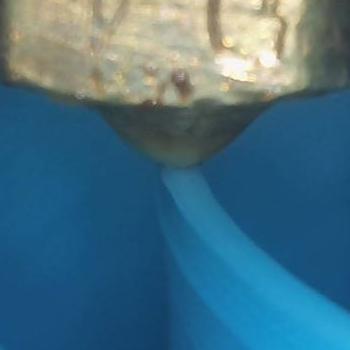
Flow rate: 168%